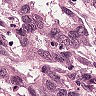
Metastatic tissue present: yes